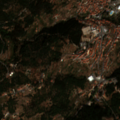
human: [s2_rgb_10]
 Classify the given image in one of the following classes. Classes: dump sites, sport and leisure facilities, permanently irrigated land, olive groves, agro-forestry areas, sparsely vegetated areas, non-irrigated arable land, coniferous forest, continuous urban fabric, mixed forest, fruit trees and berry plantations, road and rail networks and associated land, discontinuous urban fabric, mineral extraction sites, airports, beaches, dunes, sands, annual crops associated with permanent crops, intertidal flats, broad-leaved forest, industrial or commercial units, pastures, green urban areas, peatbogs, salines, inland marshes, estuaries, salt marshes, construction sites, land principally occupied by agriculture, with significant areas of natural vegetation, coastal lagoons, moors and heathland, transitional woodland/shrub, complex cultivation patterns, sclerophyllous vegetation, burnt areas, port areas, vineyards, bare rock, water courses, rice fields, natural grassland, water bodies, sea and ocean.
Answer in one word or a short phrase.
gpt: discontinuous urban fabric, complex cultivation patterns, land principally occupied by agriculture, with significant areas of natural vegetation, broad-leaved forest, mixed forest